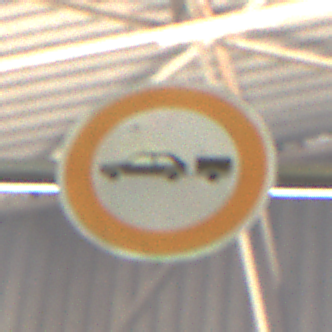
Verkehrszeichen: VerbotPersonenkraftwagenMitAnhaenger
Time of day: Midday
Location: Indoor (Urban)
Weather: NotSpecified
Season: NotSpecified
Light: Natural